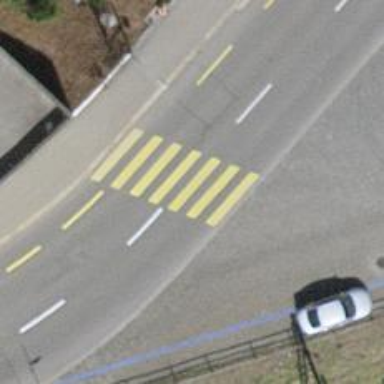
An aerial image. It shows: Uncontrolled zebra crossing.